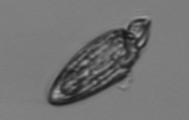
Label: Katodinium_or_Torodinium